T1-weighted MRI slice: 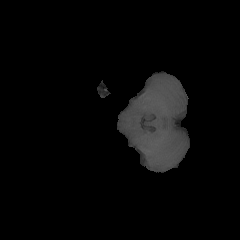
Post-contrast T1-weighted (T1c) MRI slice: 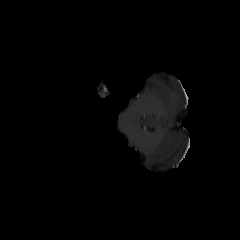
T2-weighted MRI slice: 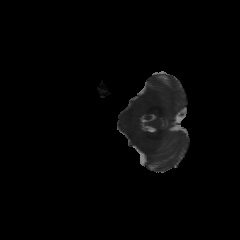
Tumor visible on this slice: no